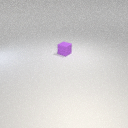
small purple rubber cube